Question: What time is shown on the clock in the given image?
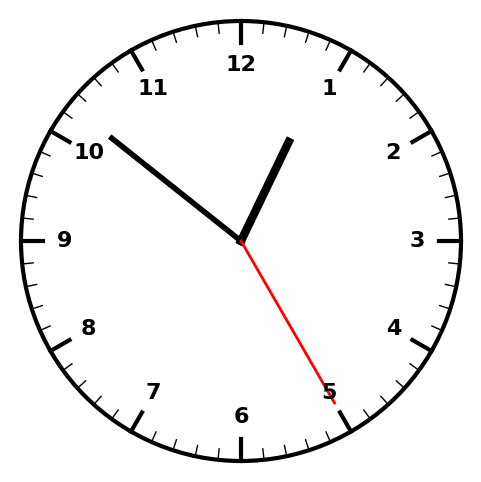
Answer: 12:51:25